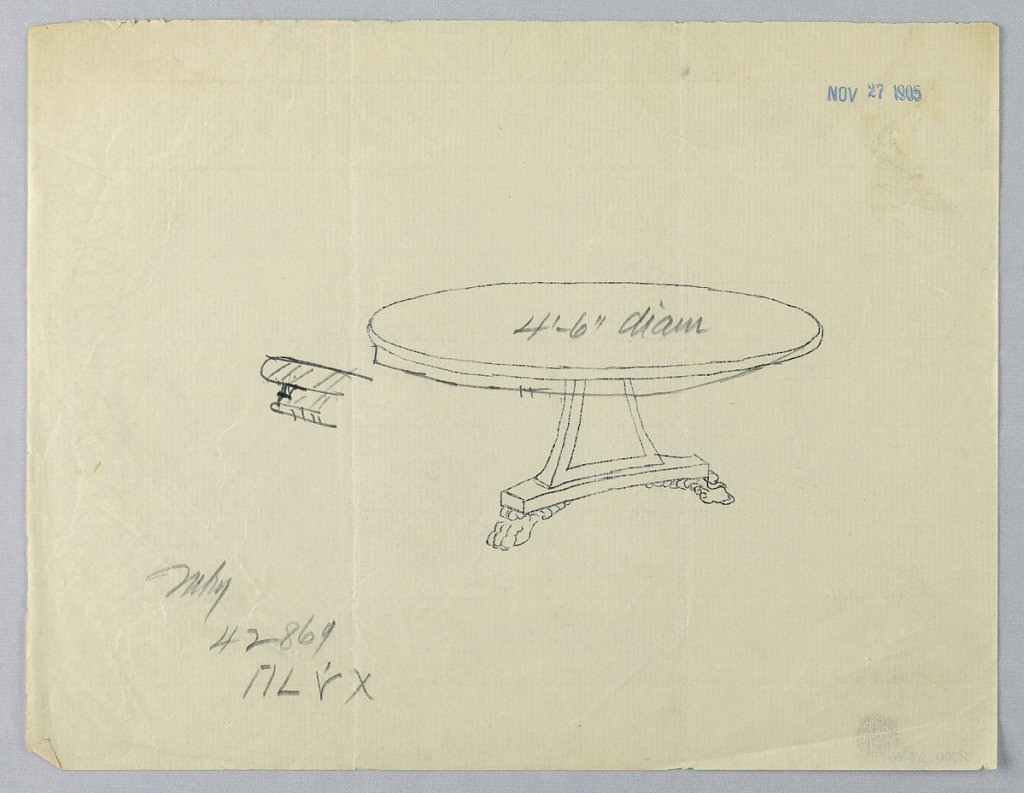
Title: Design for Round Table on Triangular Base
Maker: A.N. Davenport Co.
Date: November 27, 1905
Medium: Graphite on thin cream paper
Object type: Drawing
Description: Round molded table top raised on triangular flaring support, sitting atop molded triangular base terminating in carved animal-paw feet.